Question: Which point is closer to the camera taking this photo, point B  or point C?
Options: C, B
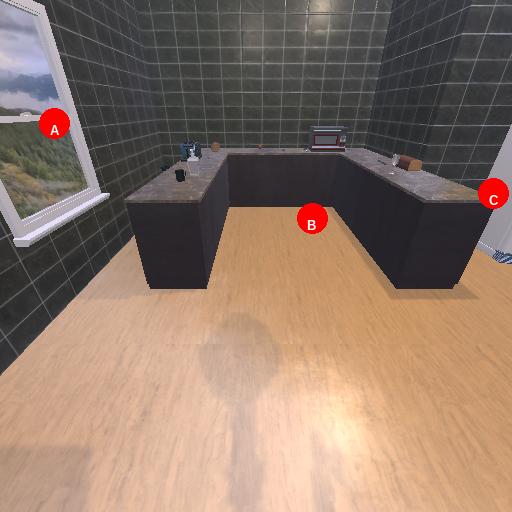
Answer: C